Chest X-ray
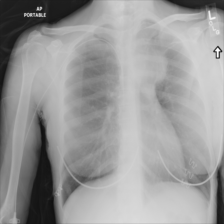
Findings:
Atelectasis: negative
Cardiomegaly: negative
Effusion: negative
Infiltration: negative
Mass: positive
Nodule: negative
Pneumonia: negative
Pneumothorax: negative
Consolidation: negative
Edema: negative
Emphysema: negative
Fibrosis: negative
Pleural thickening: negative
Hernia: negative